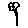
Label: flower